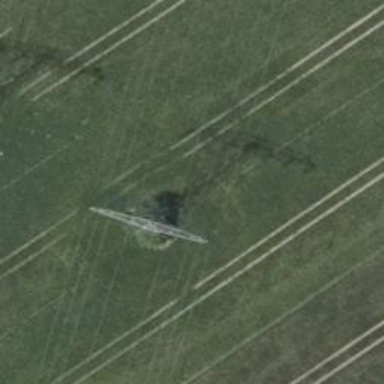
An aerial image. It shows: Power tower.